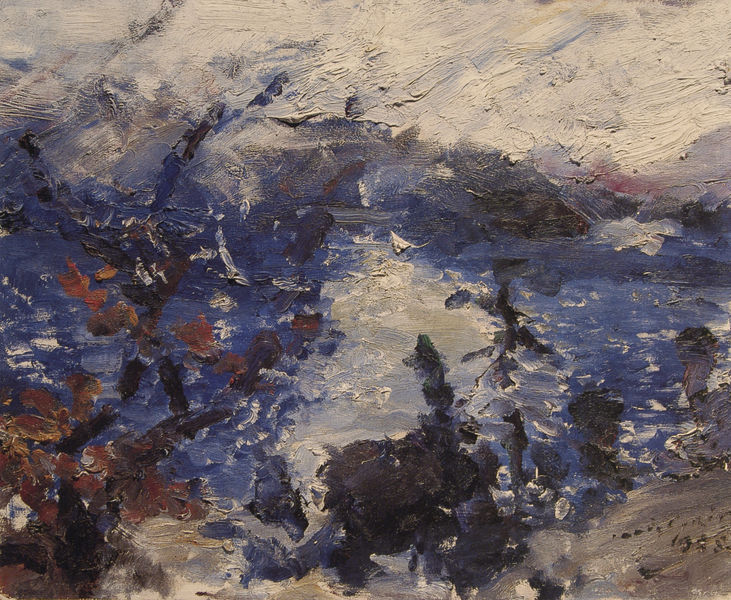
Titel: Walchensee, Berge in Wolken
Künstler: Lovis Corinth
Standort: München
Institution: Bayerische Staatsgemäldesammlungen
Schlagwörter: baum, berg, blau, blätter, dunkel, gemälde, himmel, kampf, meer, schatten, wasser, weiß, wolken, bäume, fluss, landschaft, menschen, ocker, sand, see, ufer, braun, bunt, grau, hell, licht, nacht, schwarz, skizze, rot, schnee, tier, tiere, beige, expressionismus, richter, stein, steine, signatur, öl, bach, horizont, morgen, spiegelung, gewässer, pastos, boden, pflanze, pflanzen, chaos, farbig, gischt, strand, abstrakt, fels, flächen, modern, farbe, herbst, winter, tannen, ölgemälde, querformat, unwetter, wild, dick, duktus, draussen, monet, streifen, striche, punkte, mond, unterschrift, expressionistisch, acryl, strich, tupfen, leinwand, hallo, pinsel, tupfer, farbauftrag, pinselstrich, flecken, expressiv, aussen, gestrüpp, zeit, schlieren, stier, kleckse, getupft, azur, garu, farbskizze, auftrag, gerhard, nichts, drausse, weiß blau, meet, hdjhf, 1988, 1928, expressionitisch